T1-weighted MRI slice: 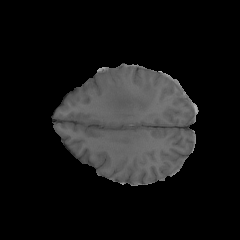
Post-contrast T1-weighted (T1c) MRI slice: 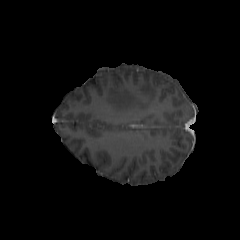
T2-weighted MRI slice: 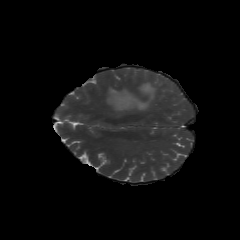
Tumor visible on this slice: yes